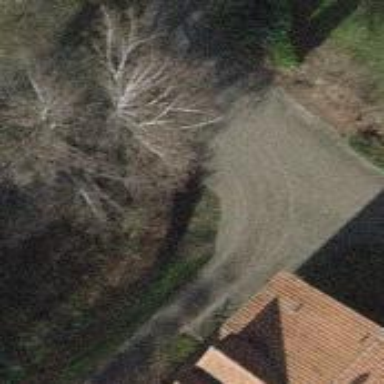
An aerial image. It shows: Service road with paving stones.